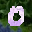
Label: 0